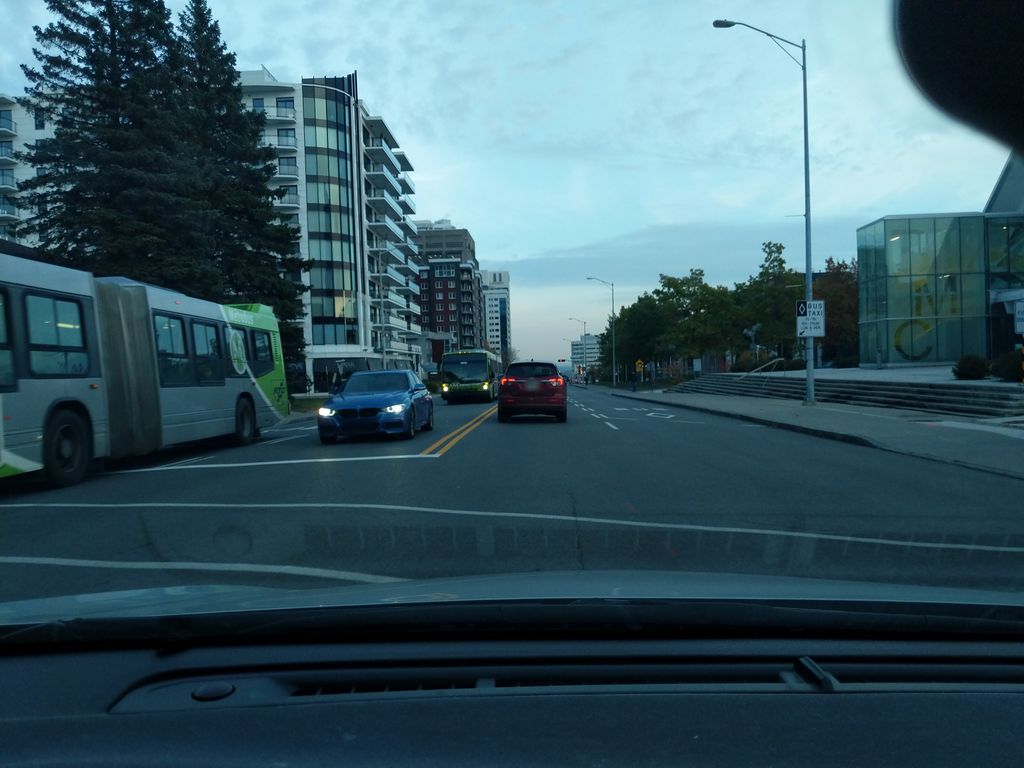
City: quebec_city